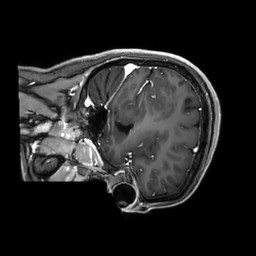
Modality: T1w
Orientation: sagittal
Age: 43
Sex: female
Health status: ill
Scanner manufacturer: philips
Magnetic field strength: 3 T
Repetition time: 0.0082 s
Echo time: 0.003793 s